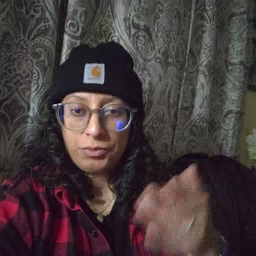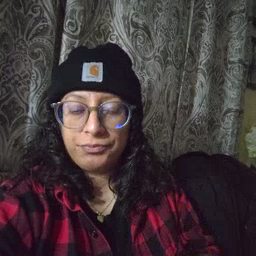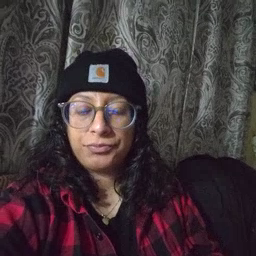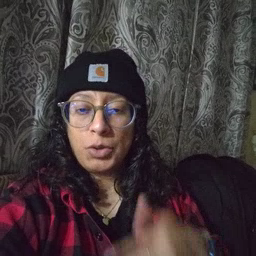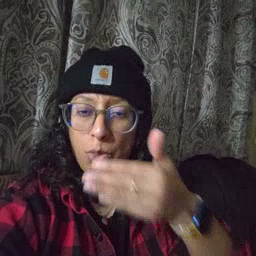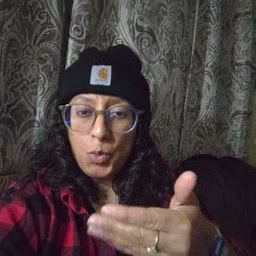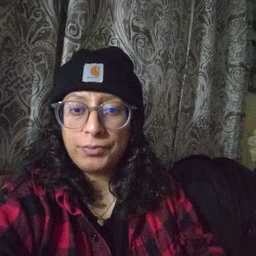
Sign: close